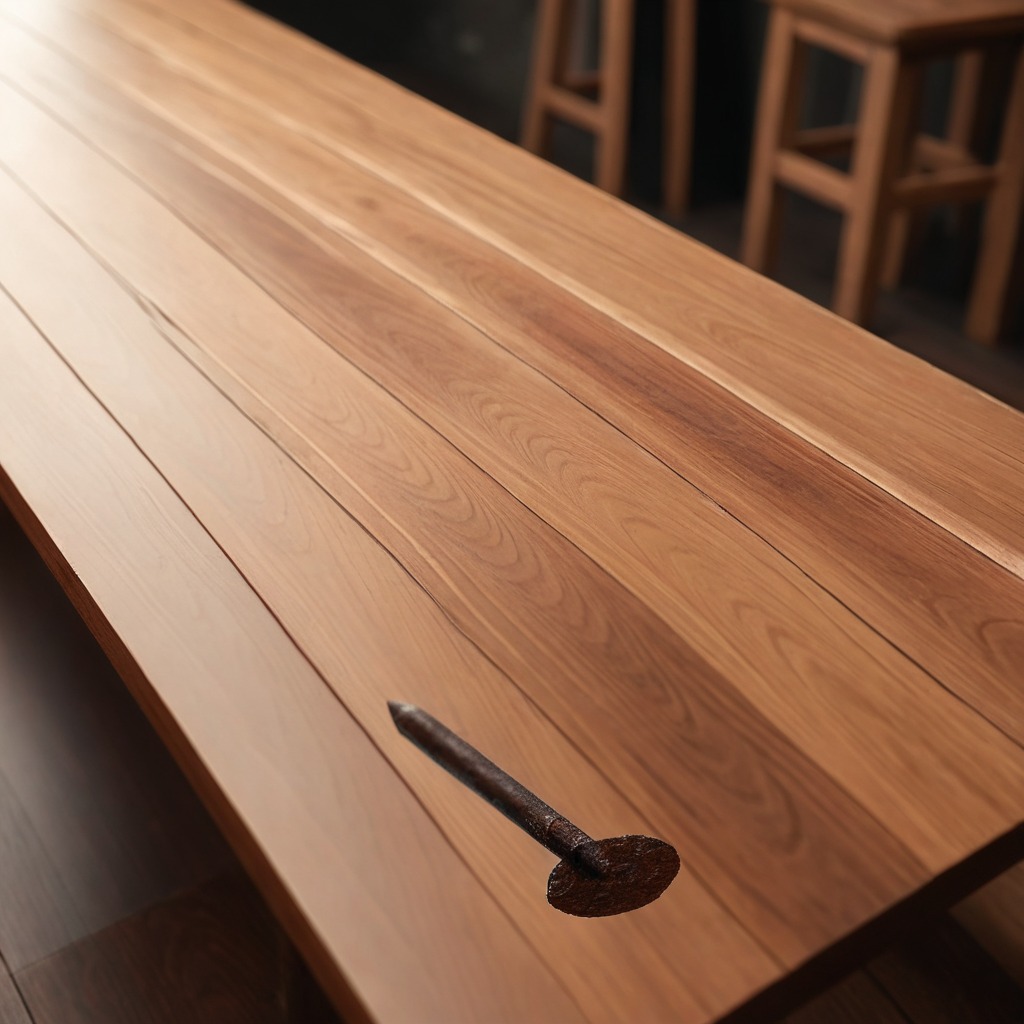
An iron nail is lying on the wooden table.